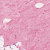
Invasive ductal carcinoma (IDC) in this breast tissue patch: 0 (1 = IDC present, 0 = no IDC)